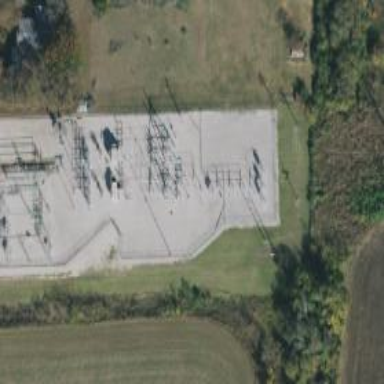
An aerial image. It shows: Outdoor distribution level power substation.